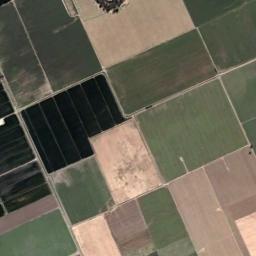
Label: rectangular_farmland